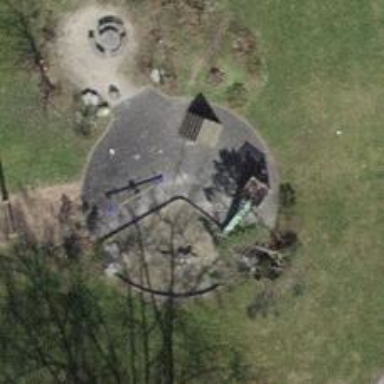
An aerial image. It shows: Playground area for leisure activities on the land.